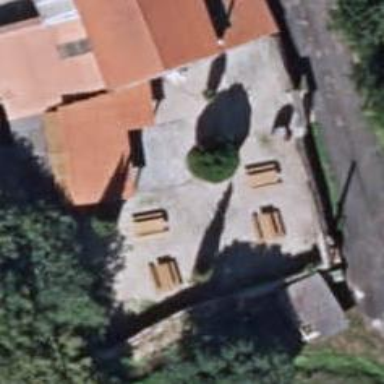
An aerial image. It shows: Picnic table located in leisure land area.